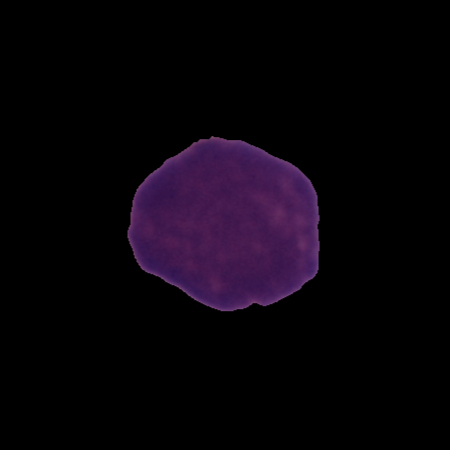
Label: cancer